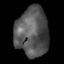
Tissue: skin
Cell type: Epithelial cells
Senescence score: 0.276
Nuclear area (px): 1589
Mean DAPI intensity: 87.183